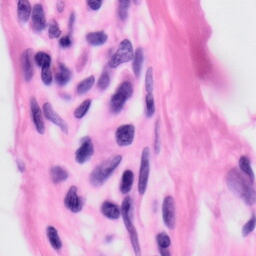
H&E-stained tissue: Skin